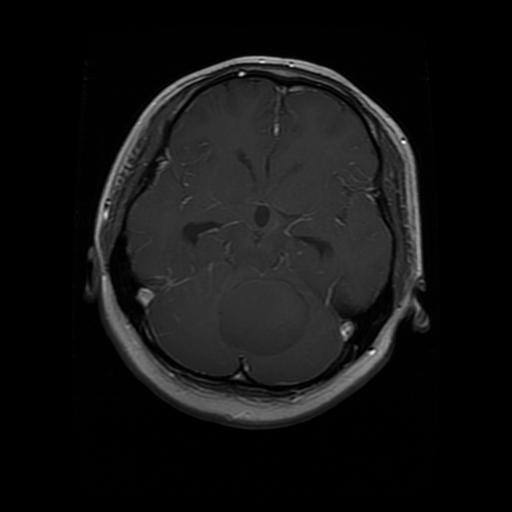
Label: glioma